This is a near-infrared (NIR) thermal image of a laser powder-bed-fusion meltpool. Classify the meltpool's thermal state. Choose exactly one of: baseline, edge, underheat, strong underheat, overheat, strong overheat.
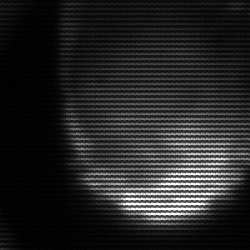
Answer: edge